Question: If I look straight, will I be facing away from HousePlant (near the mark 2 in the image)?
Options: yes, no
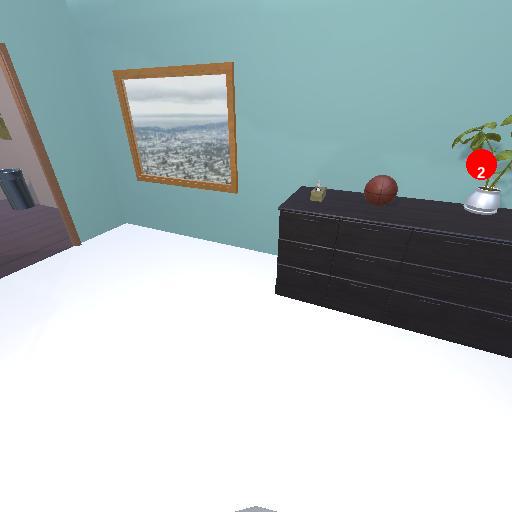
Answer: yes